Question: I have been trying for months to get my debugger to break on my own code, with no success. Every uncaught exception breaks in the ZygoteInit.run() method.
Here is a list of actions I've taken.
1. Added debug { debuggable true } to my app module's build.gradle file
2. Manually added debuggable="true" to my AndroidManifest.xml file
3. Checked the Any exception checkbox in the Breakpoints window
4. Added relevant class filter patterns to the Any exception breakpoint this causes the debugger to completely skip all uncaught exceptions
I have been debugging by looking at the stack trace in Logcat, which does show my classes in the stack trace.
I have seen this version on current & previous builds in the stable AND canary channels.
Is there something here I'm missing?
EDIT: Just to clarify for people, the issue was that Checking this box fixed my issue.
Here is the relevant part of my Gradle file, if it helps at all.
'''
android {
compileSdkVersion 22
buildToolsVersion '22.0.0'
defaultConfig {
applicationId "com.--redacted--"
minSdkVersion 15
targetSdkVersion 22
versionCode 30
versionName "0.0.30"
multiDexEnabled true
}
packagingOptions {
exclude 'META-INF/LICENSE'
exclude 'META-INF/LICENSE.txt'
exclude 'META-INF/NOTICE'
exclude 'META-INF/beans.xml'
}
buildTypes {
debug {
debuggable true
}
release {
minifyEnabled false
proguardFiles getDefaultProguardFile('proguard-android.txt'), 'proguard-rules.pro'
}
}
dexOptions {
javaMaxHeapSize "4g"
}
}
'''
Here is a screenshot of my Breakpoints window.

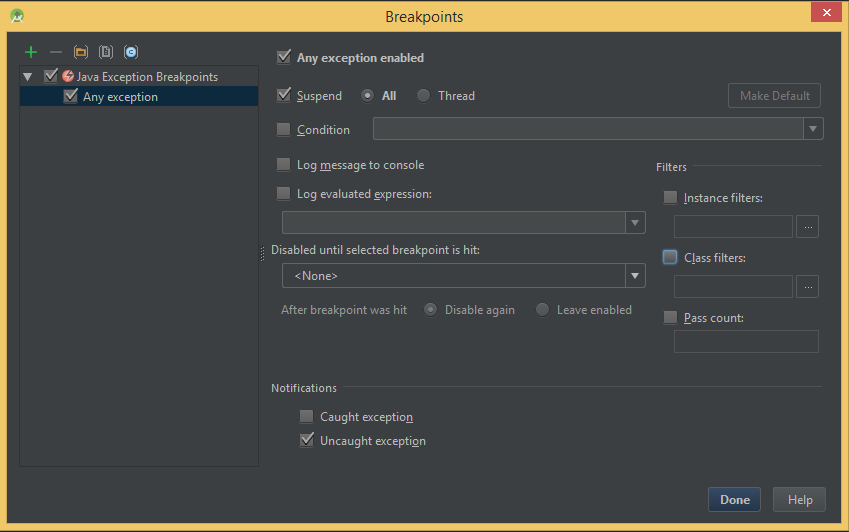
Answer: A couple more things to ensure:
- - - - -
See more detailed instructions here: <URL>

This approach catches all exceptions that are raised (when 'caught' and 'uncaught' are checked). Thus all internal exceptions are raised. The specification of a class filter restricts this by excluding some of these exceptions. For example, in the screen-dump above, the 'ClassNotFoundException', which is raised frequently during start-up, is ignored.
A small downside of this approach is that during app start-up, there may be a message indicating "Cannot find source class for current stack frame". This is because not all of the source code has been loaded yet. This will only occur once during start-up and can safely be ignored. An alternative approach to avoid this (if there are no exceptions expected during app start-up) is to 'Run'  button in the toolbar.